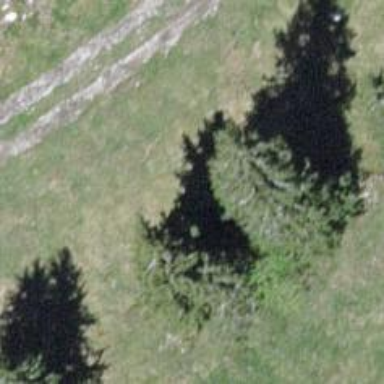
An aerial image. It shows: Needle-leaved tree in its natural environment.